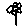
Label: flower